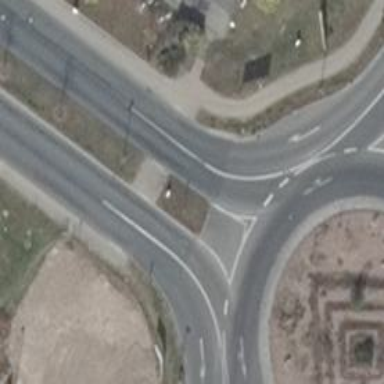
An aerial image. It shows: Tertiary road with asphalt surface leading to roundabout junction.